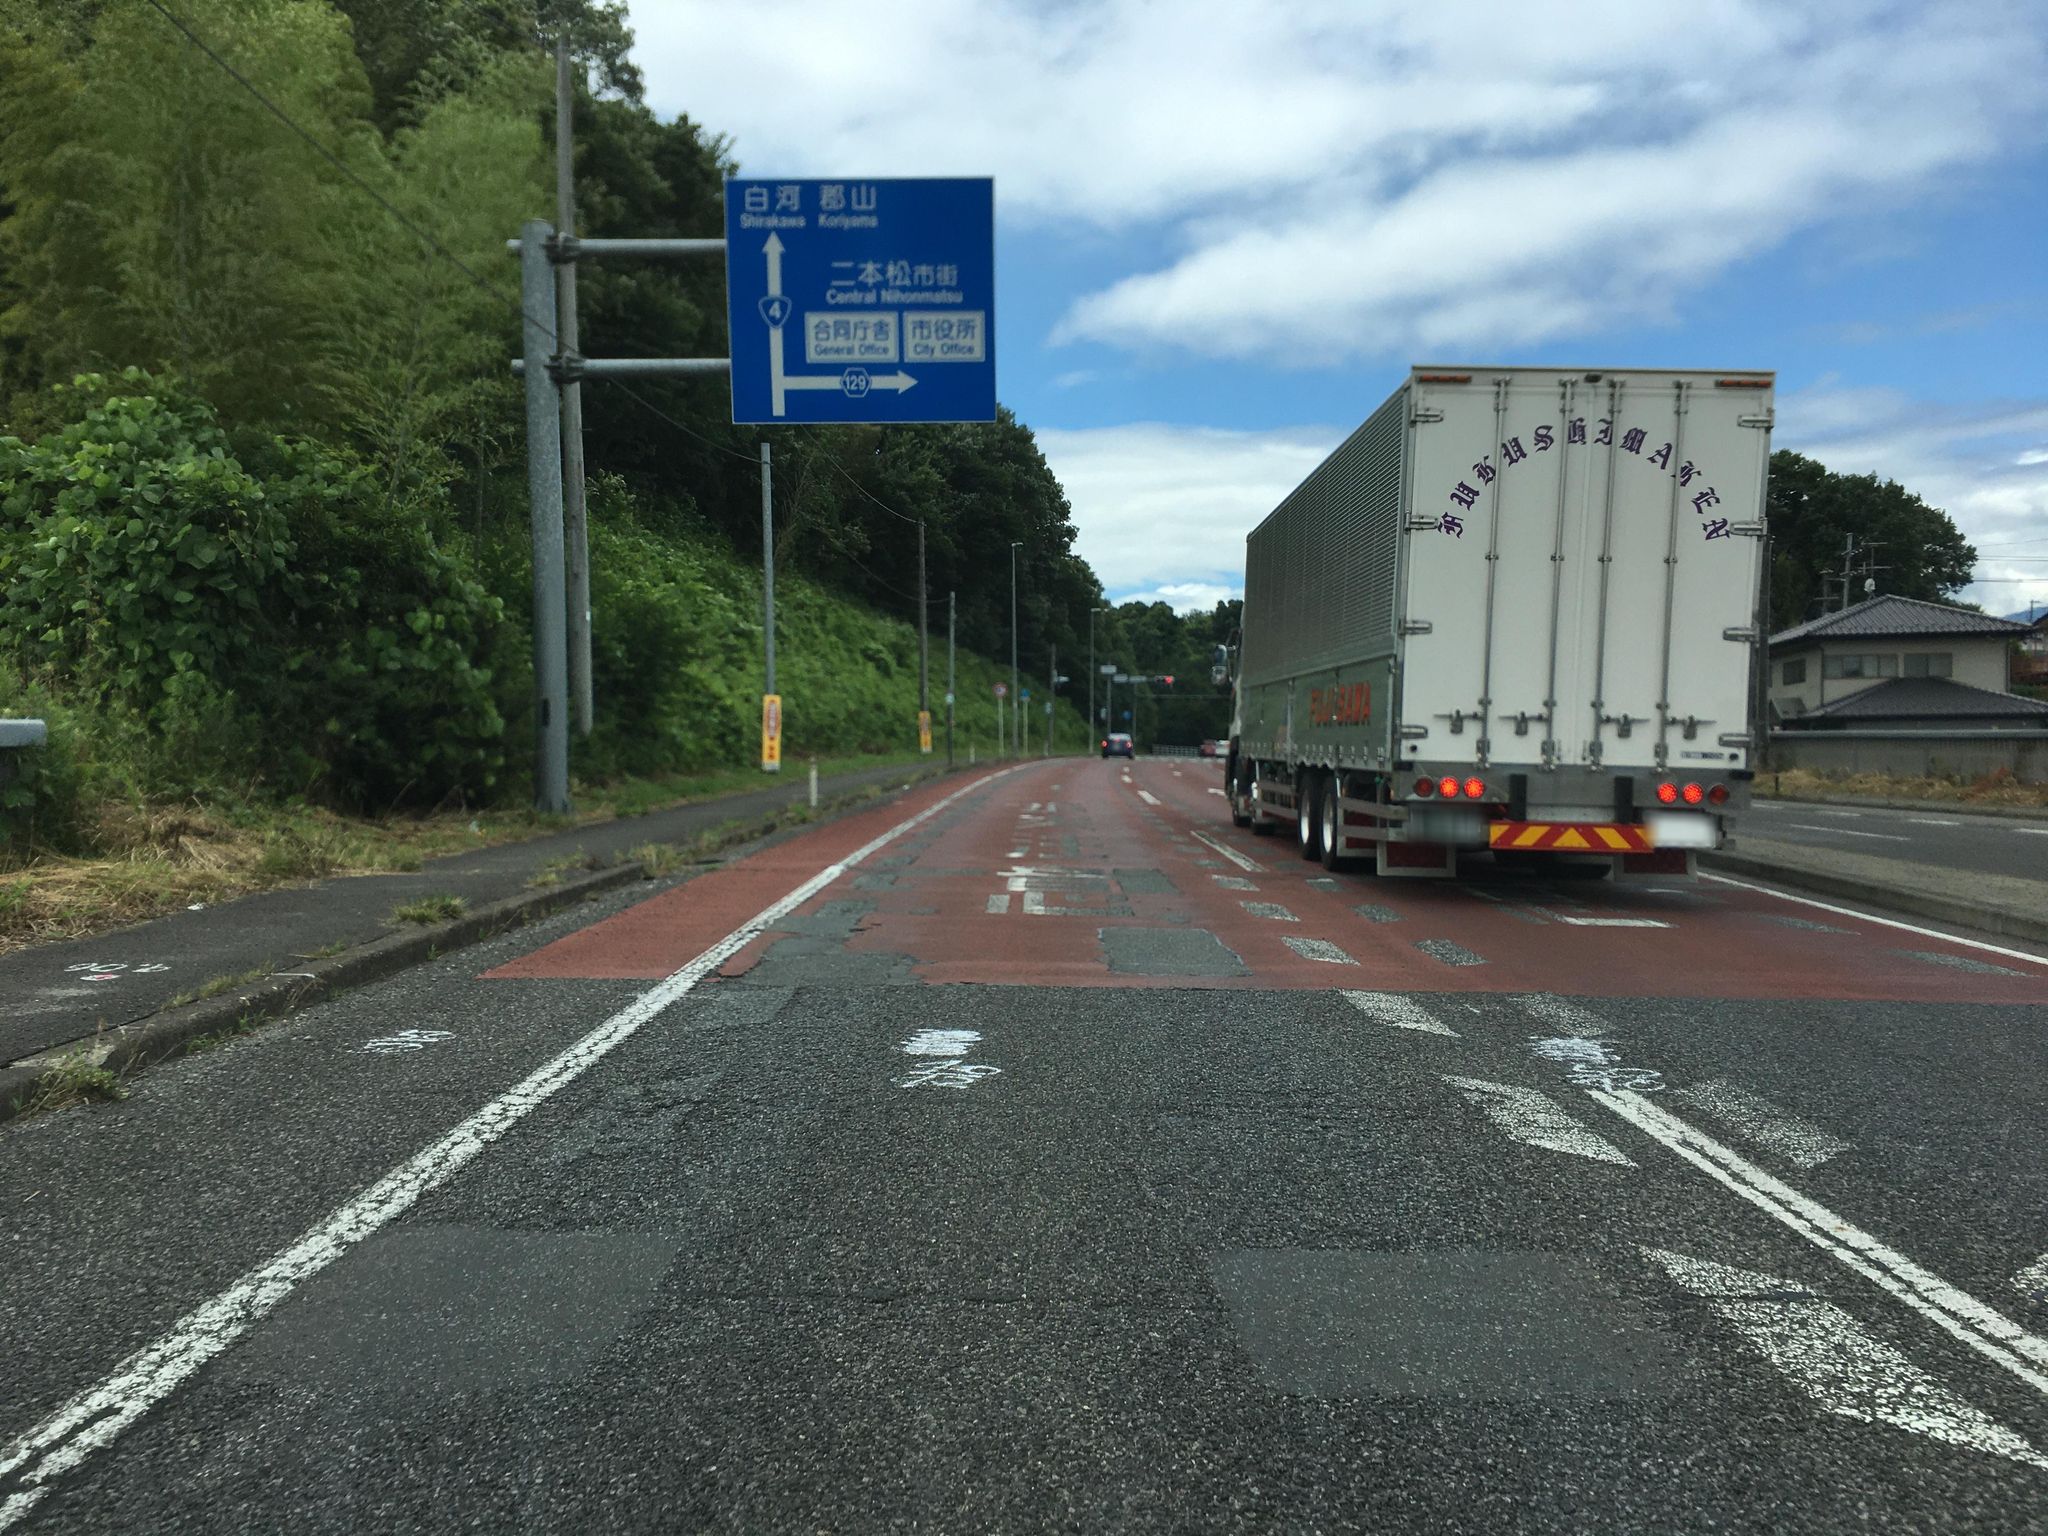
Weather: cloudy
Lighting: day
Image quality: good
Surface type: driving surface
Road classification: tertiary, unclassified
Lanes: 2.0
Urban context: suburban or peri-urban
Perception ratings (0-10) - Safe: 0.62, Lively: 2.27, Beautiful: 4.47, Boring: 8.81, Depressing: 4.81, Wealthy: 2.14